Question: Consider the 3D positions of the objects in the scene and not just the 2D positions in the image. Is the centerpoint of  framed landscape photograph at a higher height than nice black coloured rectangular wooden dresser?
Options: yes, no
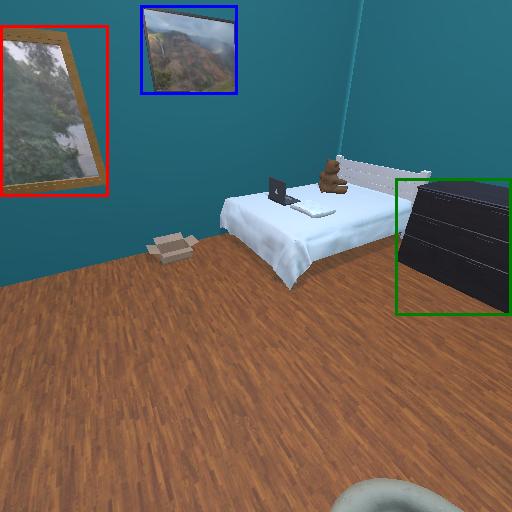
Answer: yes